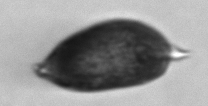
Label: Prorocentrum_micans